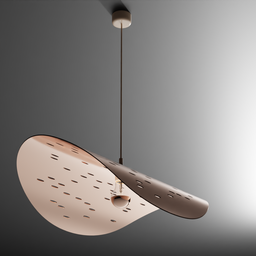
Label: lighting